Aerial crown-view tile of a tropical tree (Barro Colorado Island, Panama), acquired 20250124:
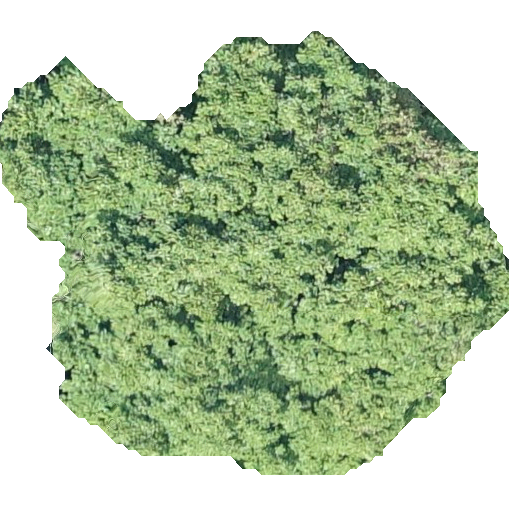
Species: Tachigali panamensis
GBIF accepted scientific name: Tachigali panamensis
Crown area: 240.288 m²